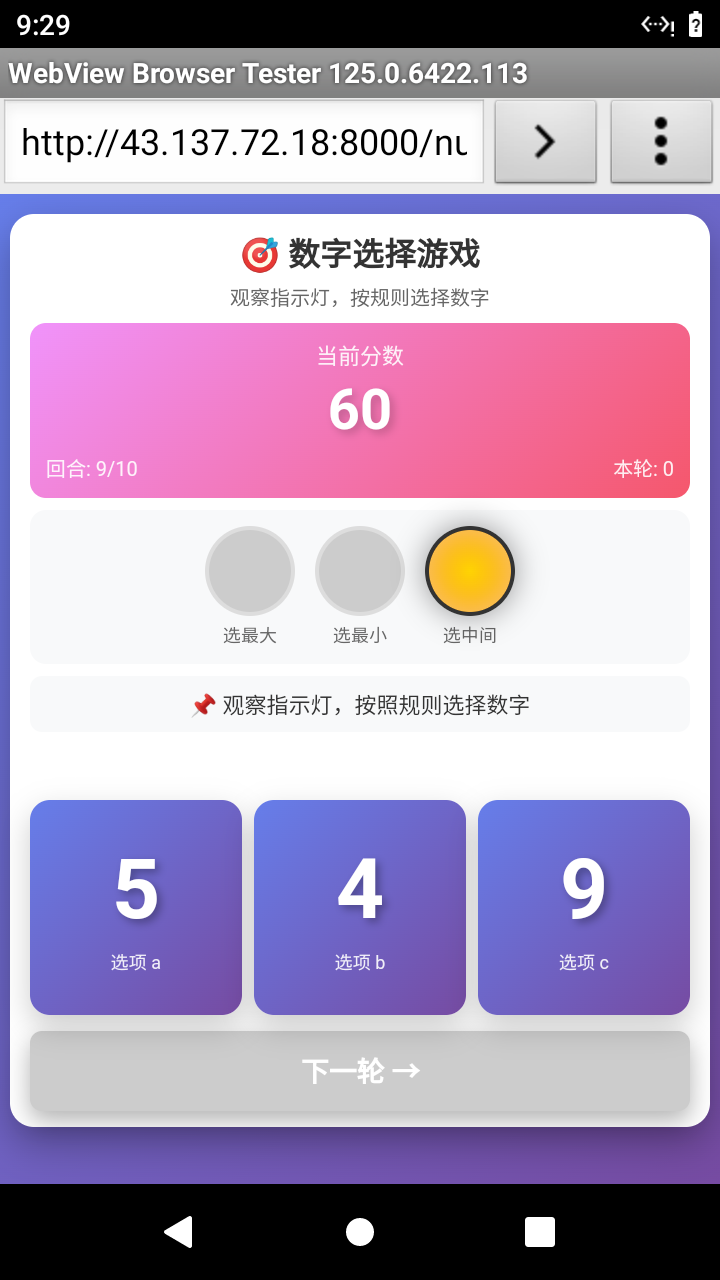

Select the correct number based on the traffic light color.
Answer: 0